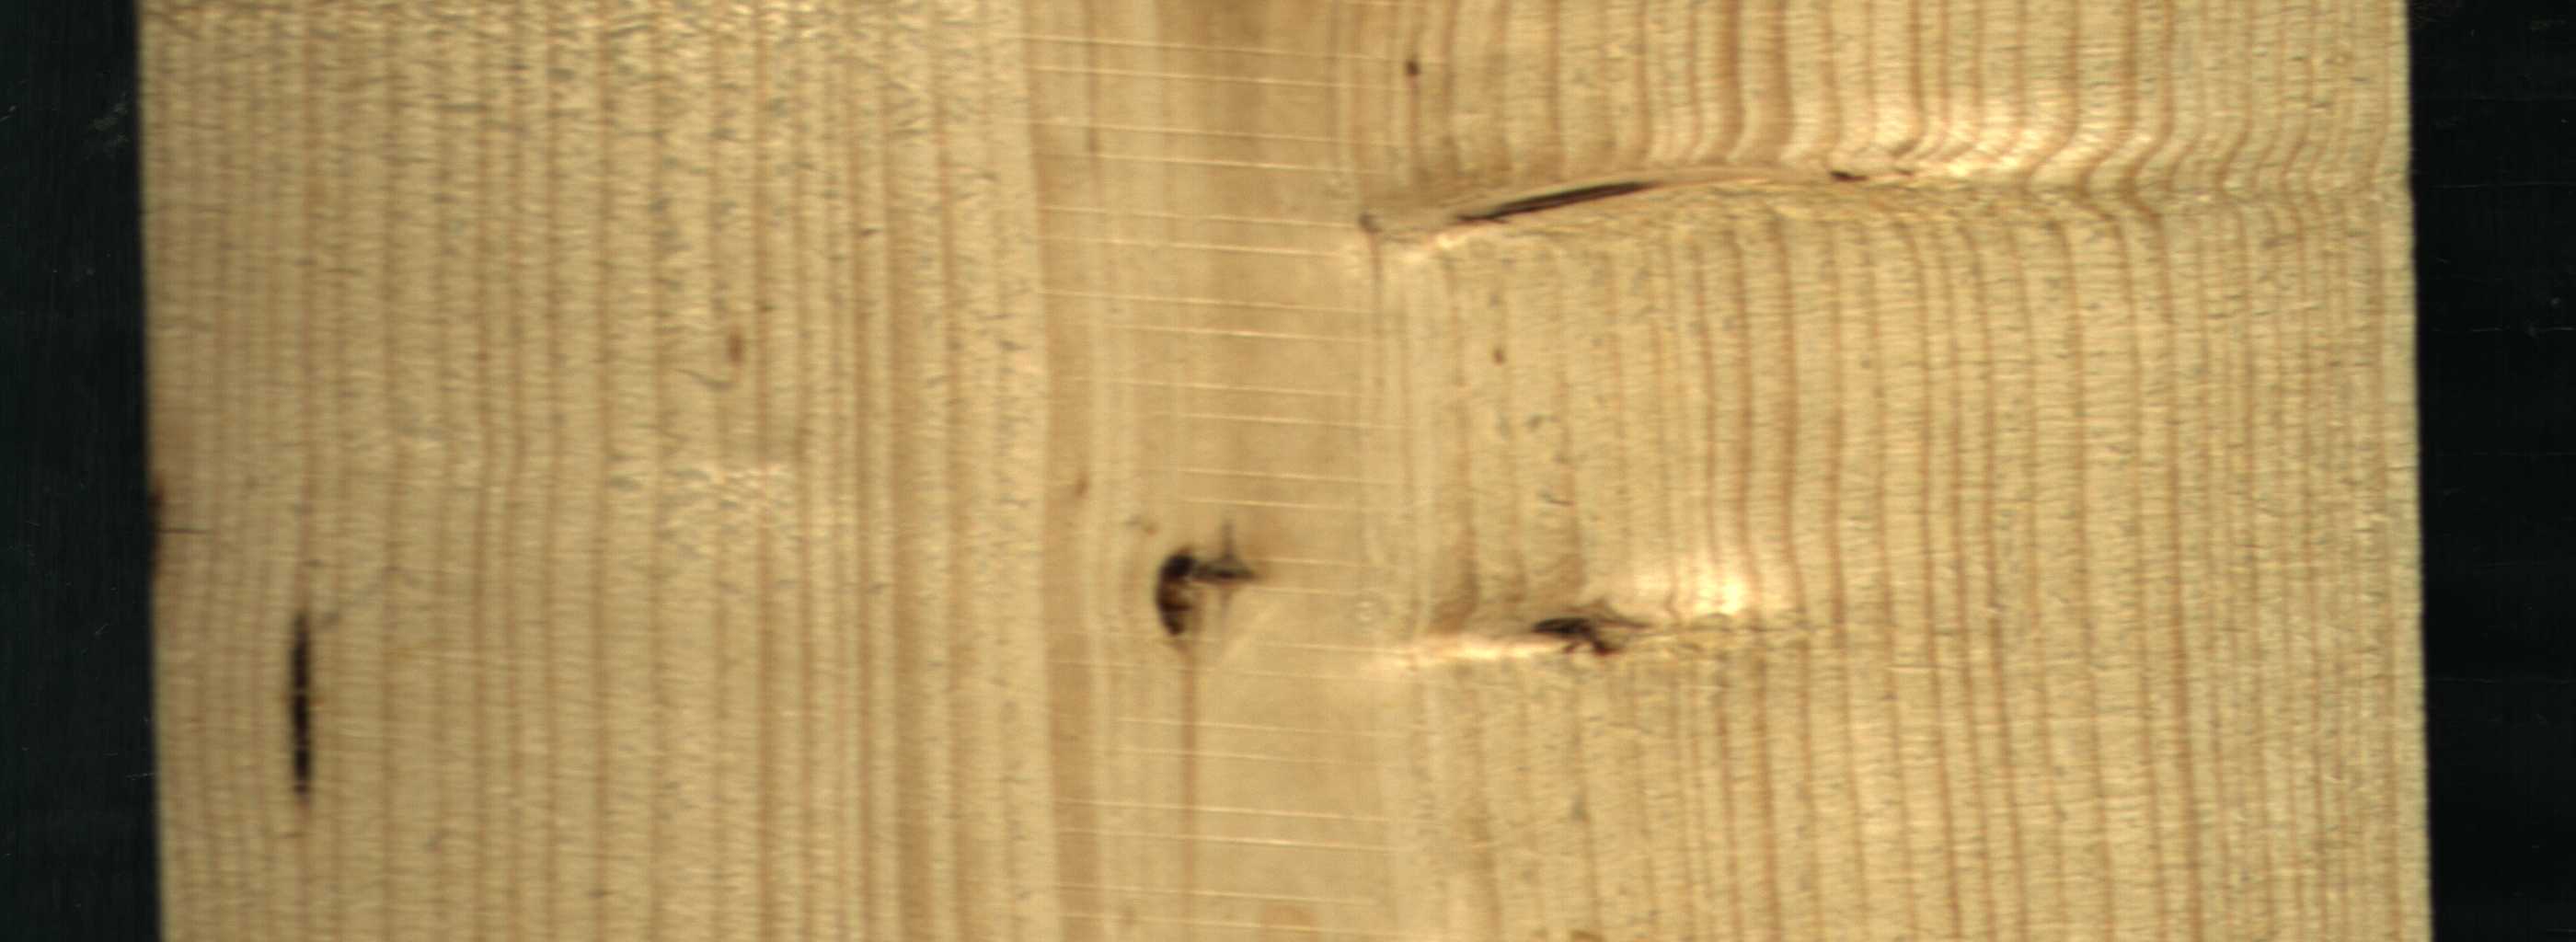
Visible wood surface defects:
resin
resin
Dead_Knot
Dead_Knot
Live_Knot